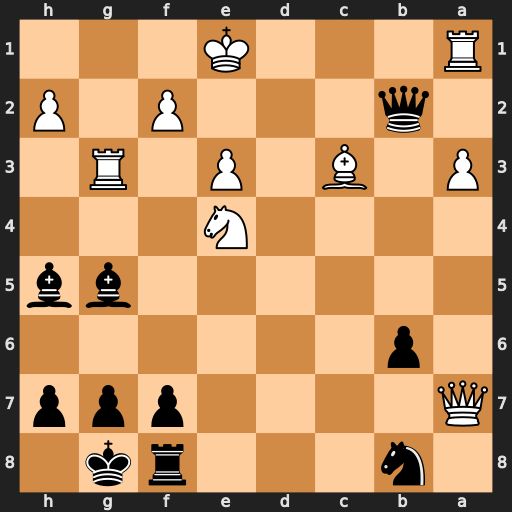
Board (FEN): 1n3rk1/Q4ppp/1p6/6bb/4N3/P1B1P1R1/1q3P1P/R3K3
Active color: b
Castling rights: Q
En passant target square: -
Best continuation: Qe2#